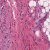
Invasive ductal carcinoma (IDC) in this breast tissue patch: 1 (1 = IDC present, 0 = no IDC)